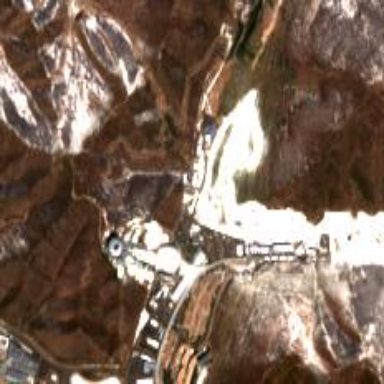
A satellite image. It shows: Winter sports area featuring sports center.